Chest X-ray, PA view. Patient: 34 years old, sex M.
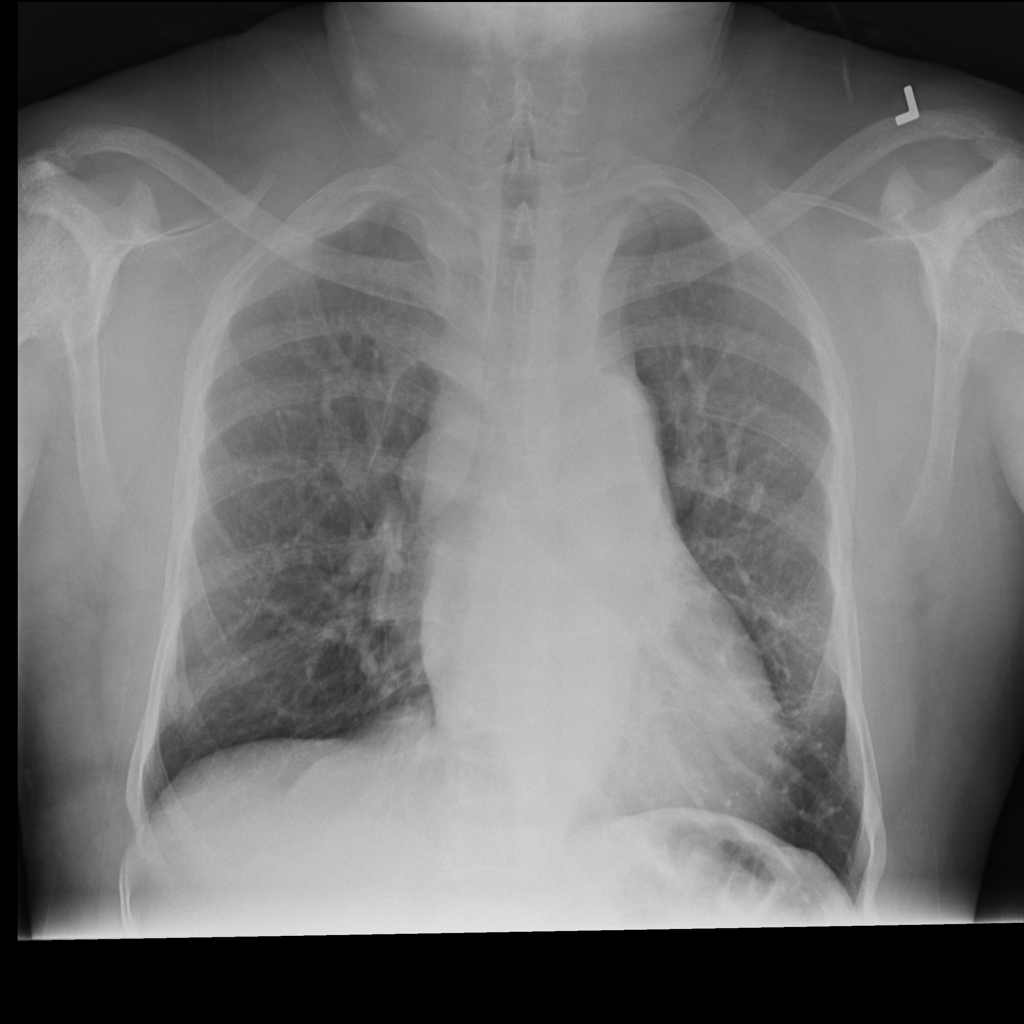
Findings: Cardiomegaly